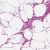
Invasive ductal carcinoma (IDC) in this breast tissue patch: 0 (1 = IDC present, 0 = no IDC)